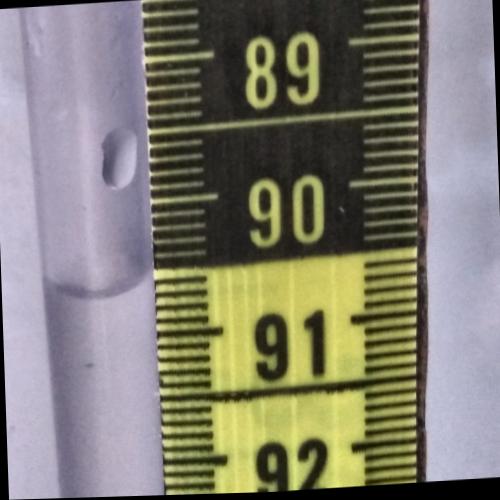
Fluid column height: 90.6 cm